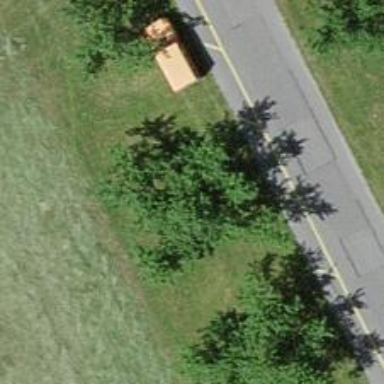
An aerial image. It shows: Avenue lined with broadleaved deciduous trees.